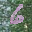
Label: 6